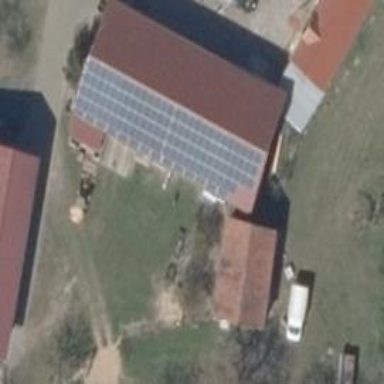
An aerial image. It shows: Solar photovoltaic panel generator producing electricity in small installation.